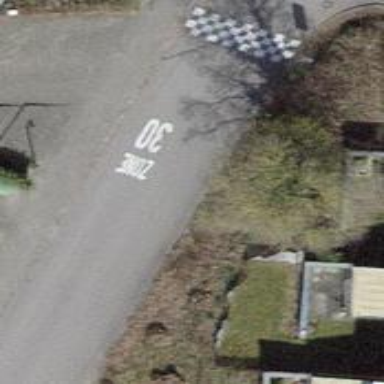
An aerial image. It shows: Paved footway.